What modifications can be observed between these two pictures?
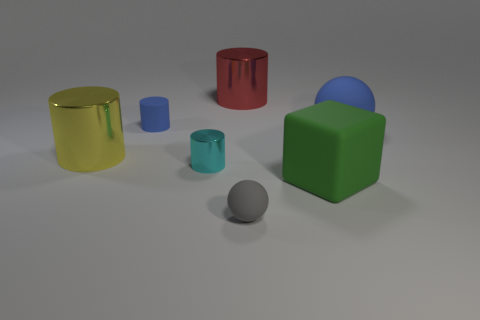
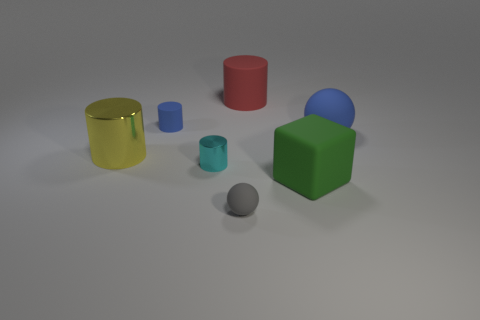
the big red object changed to matte
the red shiny object turned rubber
the big red object turned matte
the large red metal cylinder became matte
the large red metal cylinder that is right of the tiny cyan cylinder became matte
the large red metal cylinder that is to the right of the cyan thing became rubber
the big red shiny cylinder to the right of the cyan shiny object turned rubber
the large red metallic cylinder behind the tiny blue rubber thing became rubber